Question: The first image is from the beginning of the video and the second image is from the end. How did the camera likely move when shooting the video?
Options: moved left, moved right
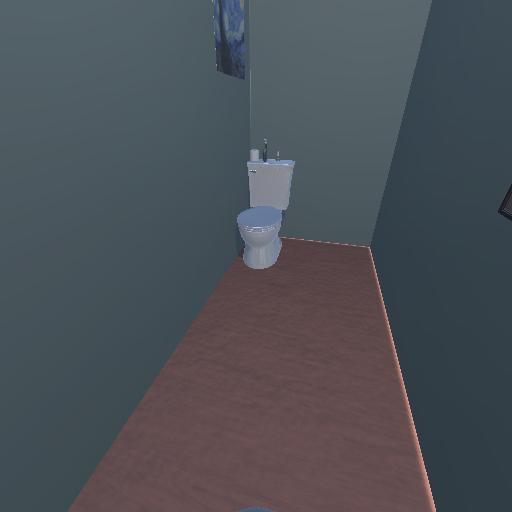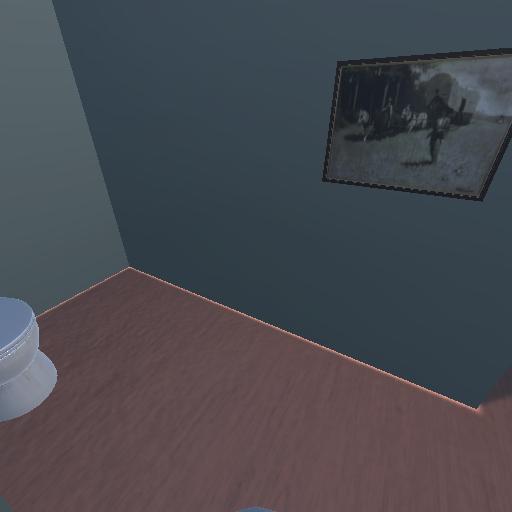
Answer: moved left